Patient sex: F
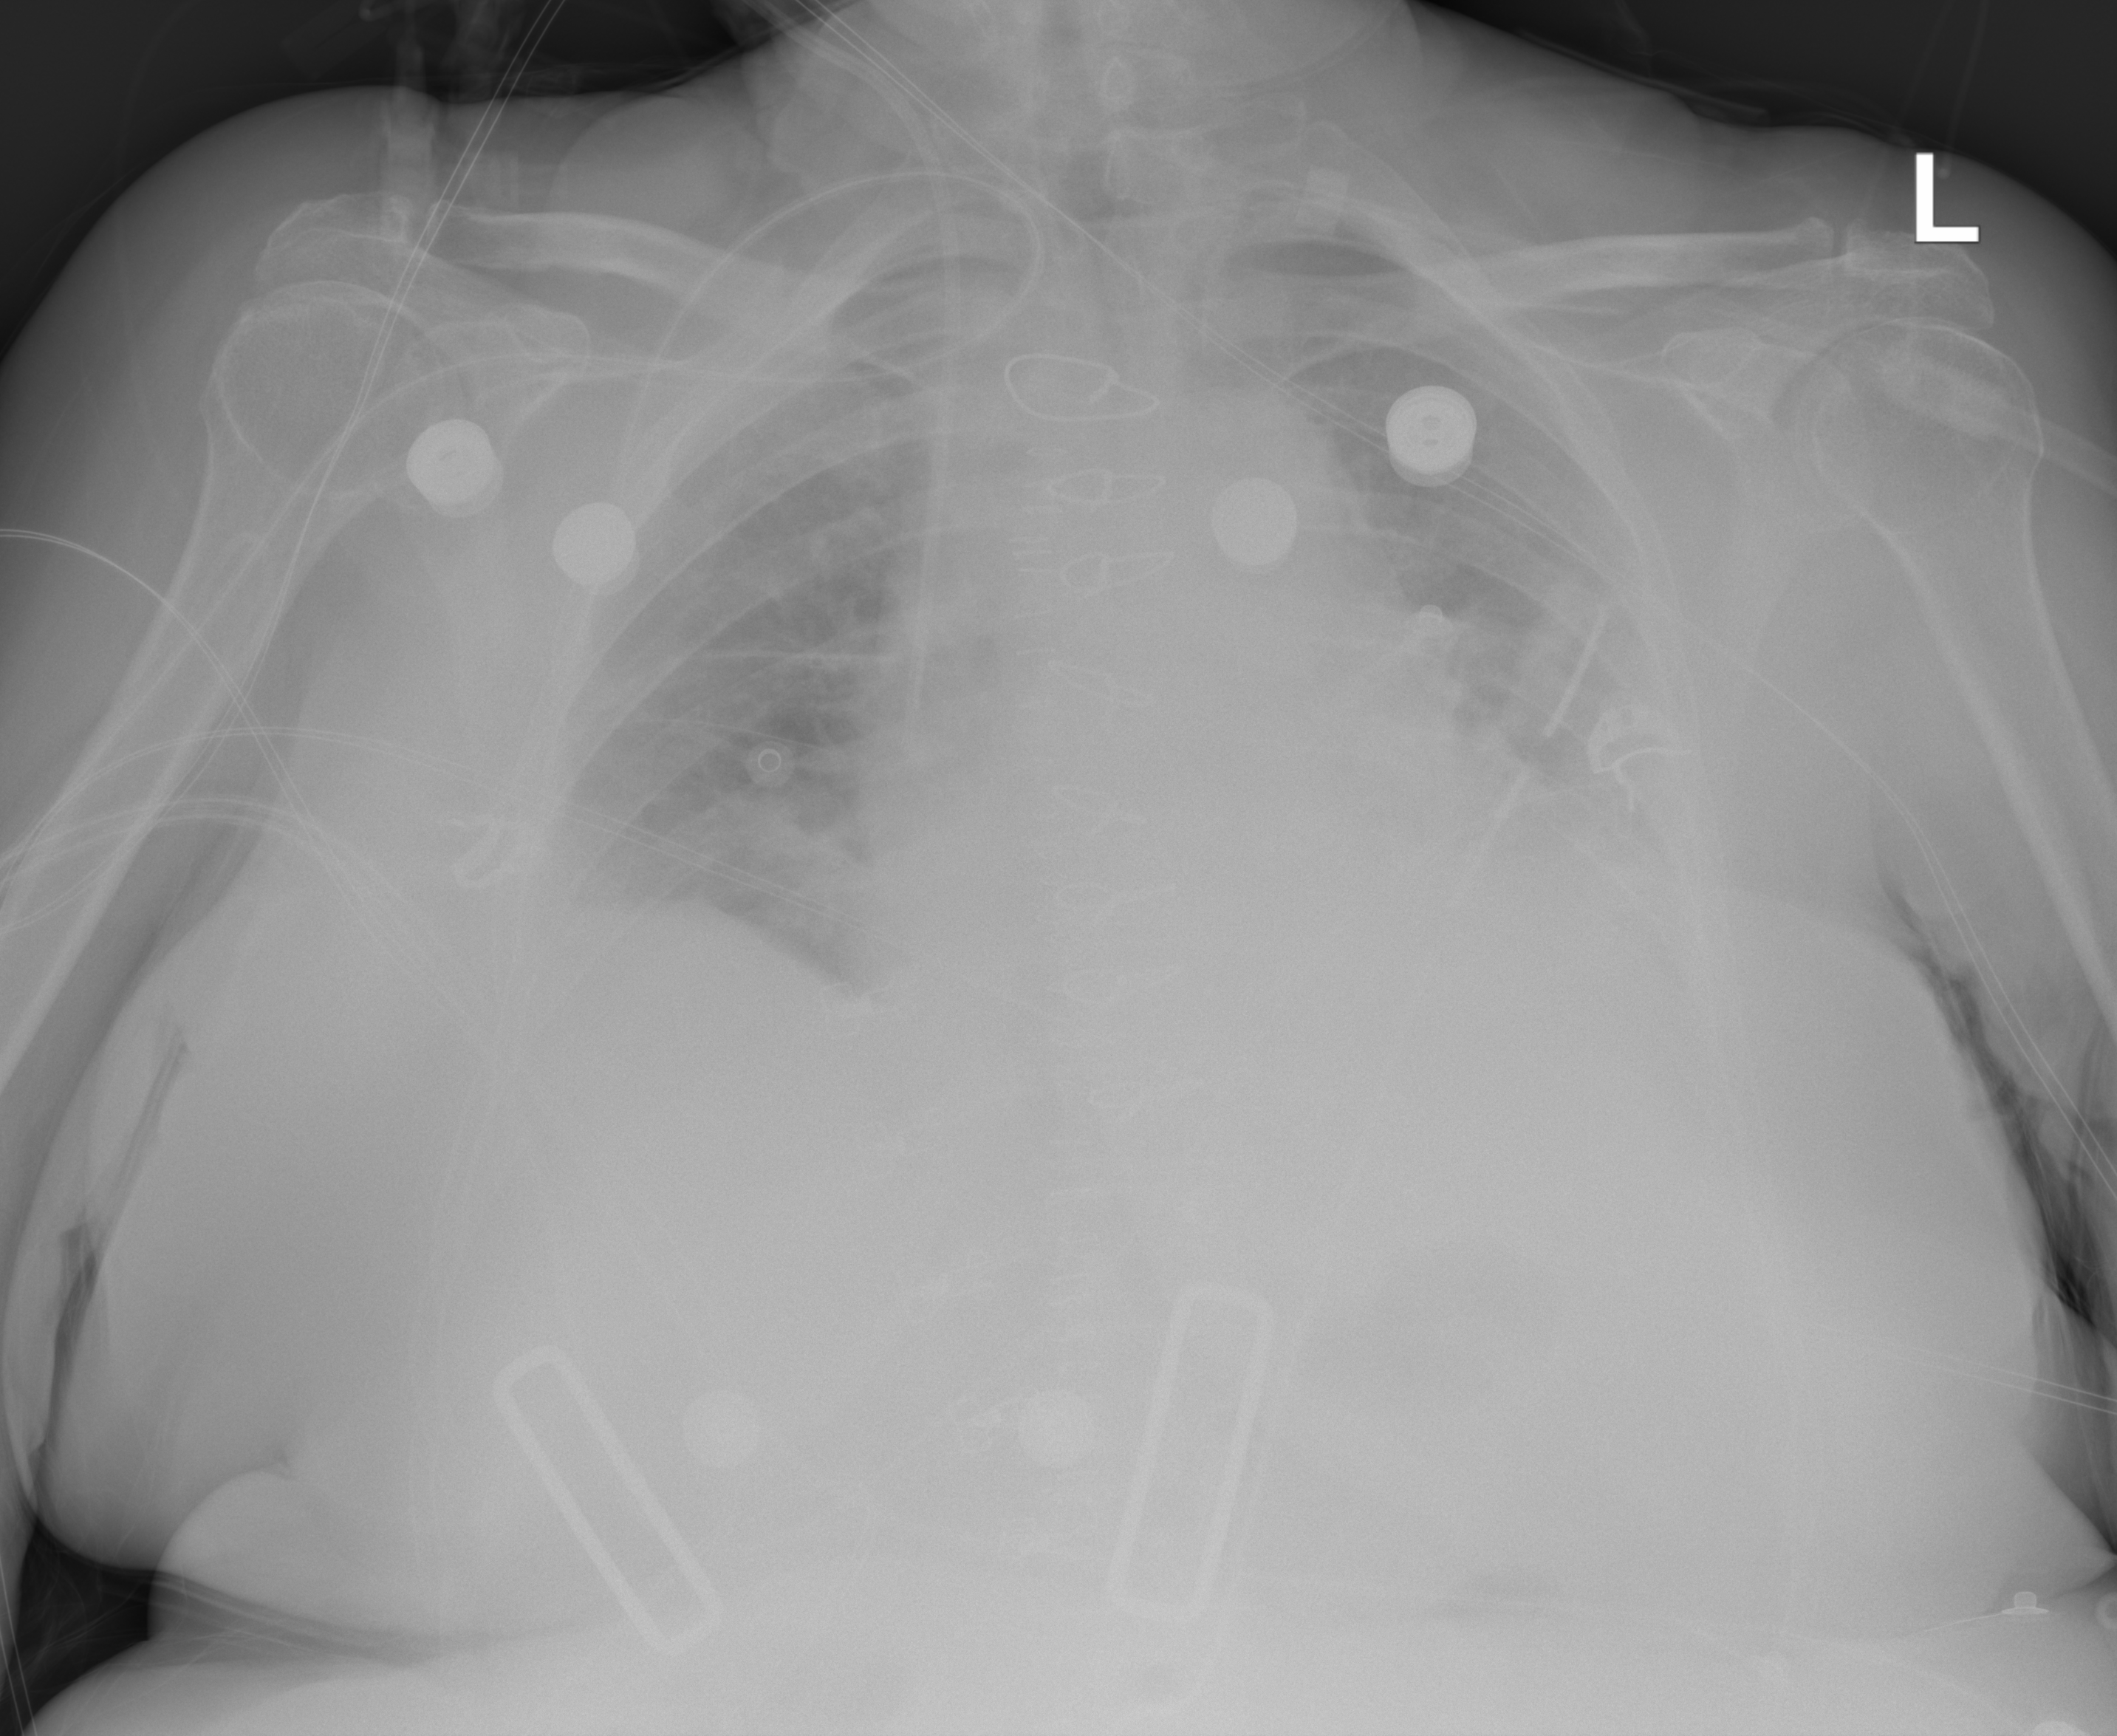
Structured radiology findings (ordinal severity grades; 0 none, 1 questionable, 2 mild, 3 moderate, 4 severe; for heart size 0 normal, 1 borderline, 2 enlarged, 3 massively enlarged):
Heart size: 3
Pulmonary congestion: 2
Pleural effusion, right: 1
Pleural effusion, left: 2
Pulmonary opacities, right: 2
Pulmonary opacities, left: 2
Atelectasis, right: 2
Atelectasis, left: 2